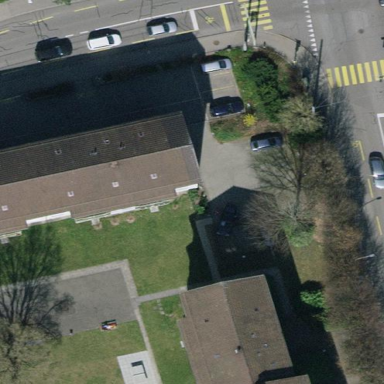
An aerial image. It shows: Gabled apartments building with roof tiles.